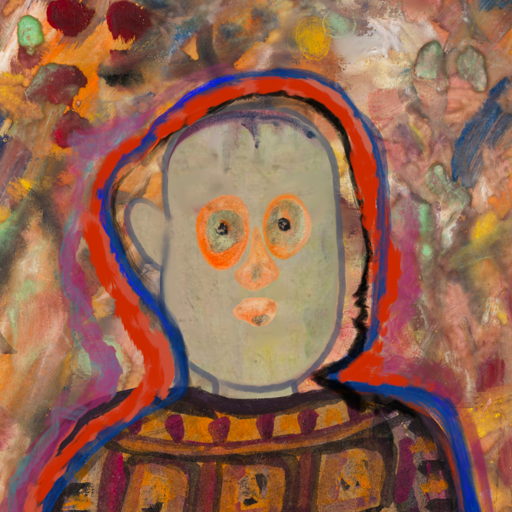
Background: Mother_And_Son_Mother, Head And Neck Front: Hill_Girl, Face Front: Childish, Bust: Doll, Hair Front: Experience, Head Accessory: Blank, Second Necklace: Blank, Necklace: Blank, Baby: Blank